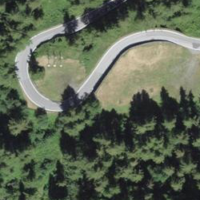
EUNIS habitat code: 41
Species observed at this site:
Erebia alberganus